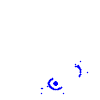
Particle: pion